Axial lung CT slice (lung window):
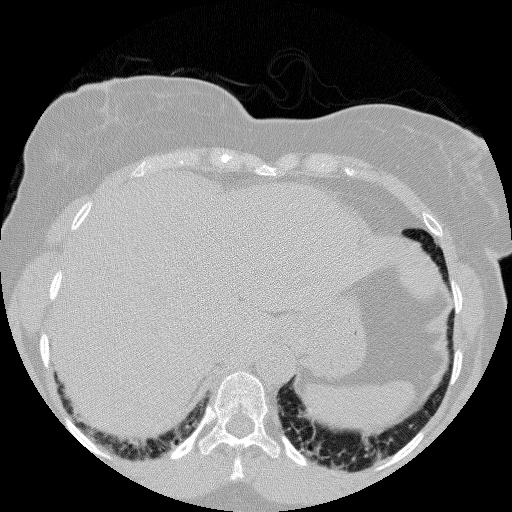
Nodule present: no